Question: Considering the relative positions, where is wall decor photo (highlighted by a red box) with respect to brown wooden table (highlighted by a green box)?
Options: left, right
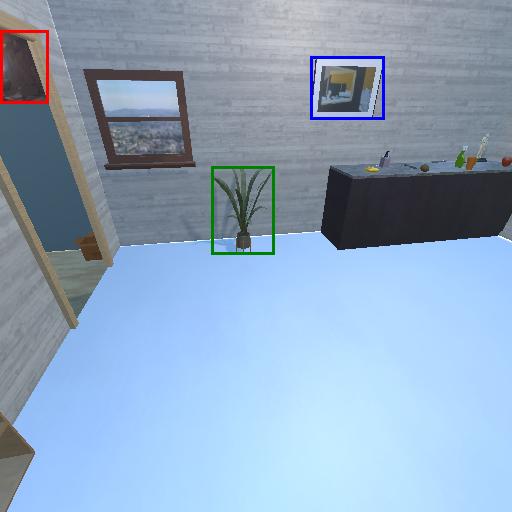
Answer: left